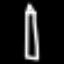
Label: pencil